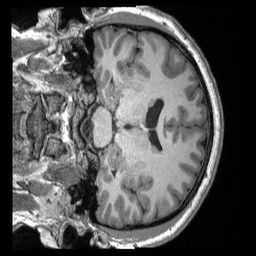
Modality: T1w
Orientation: coronal
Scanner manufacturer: siemens
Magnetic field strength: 3 T
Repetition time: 2.3 s
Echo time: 0.00308 s